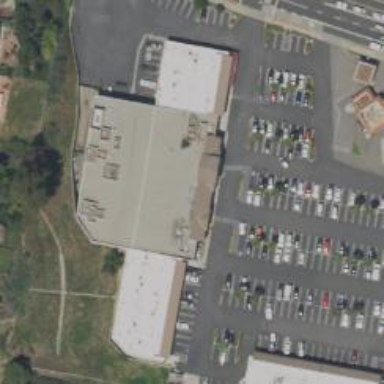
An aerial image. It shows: Supermarket.